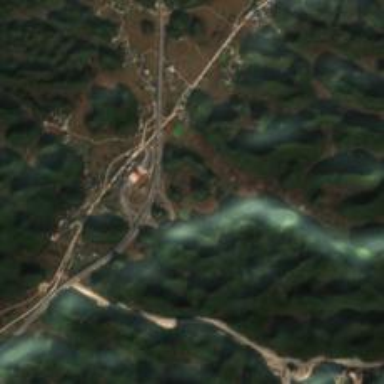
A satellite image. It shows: Motorway junction.